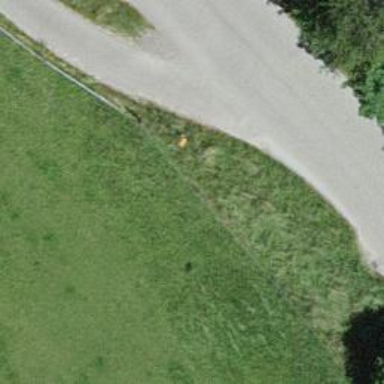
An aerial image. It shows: Orange aerial marker.